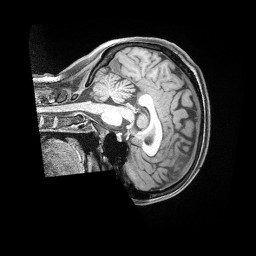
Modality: T1w
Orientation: sagittal
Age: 35
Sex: female
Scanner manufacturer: siemens
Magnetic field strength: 3 T
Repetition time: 2 s
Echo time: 0.00211 s